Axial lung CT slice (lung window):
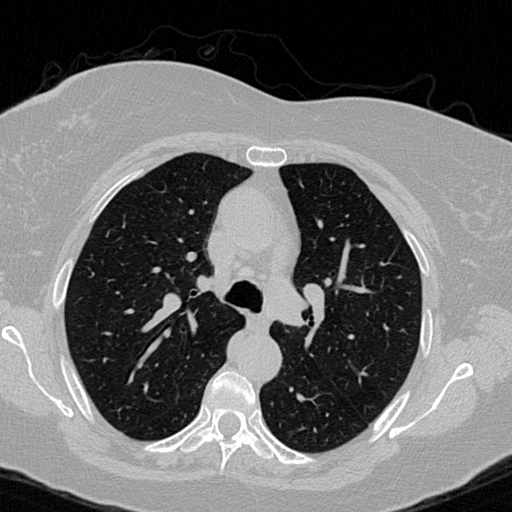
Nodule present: no